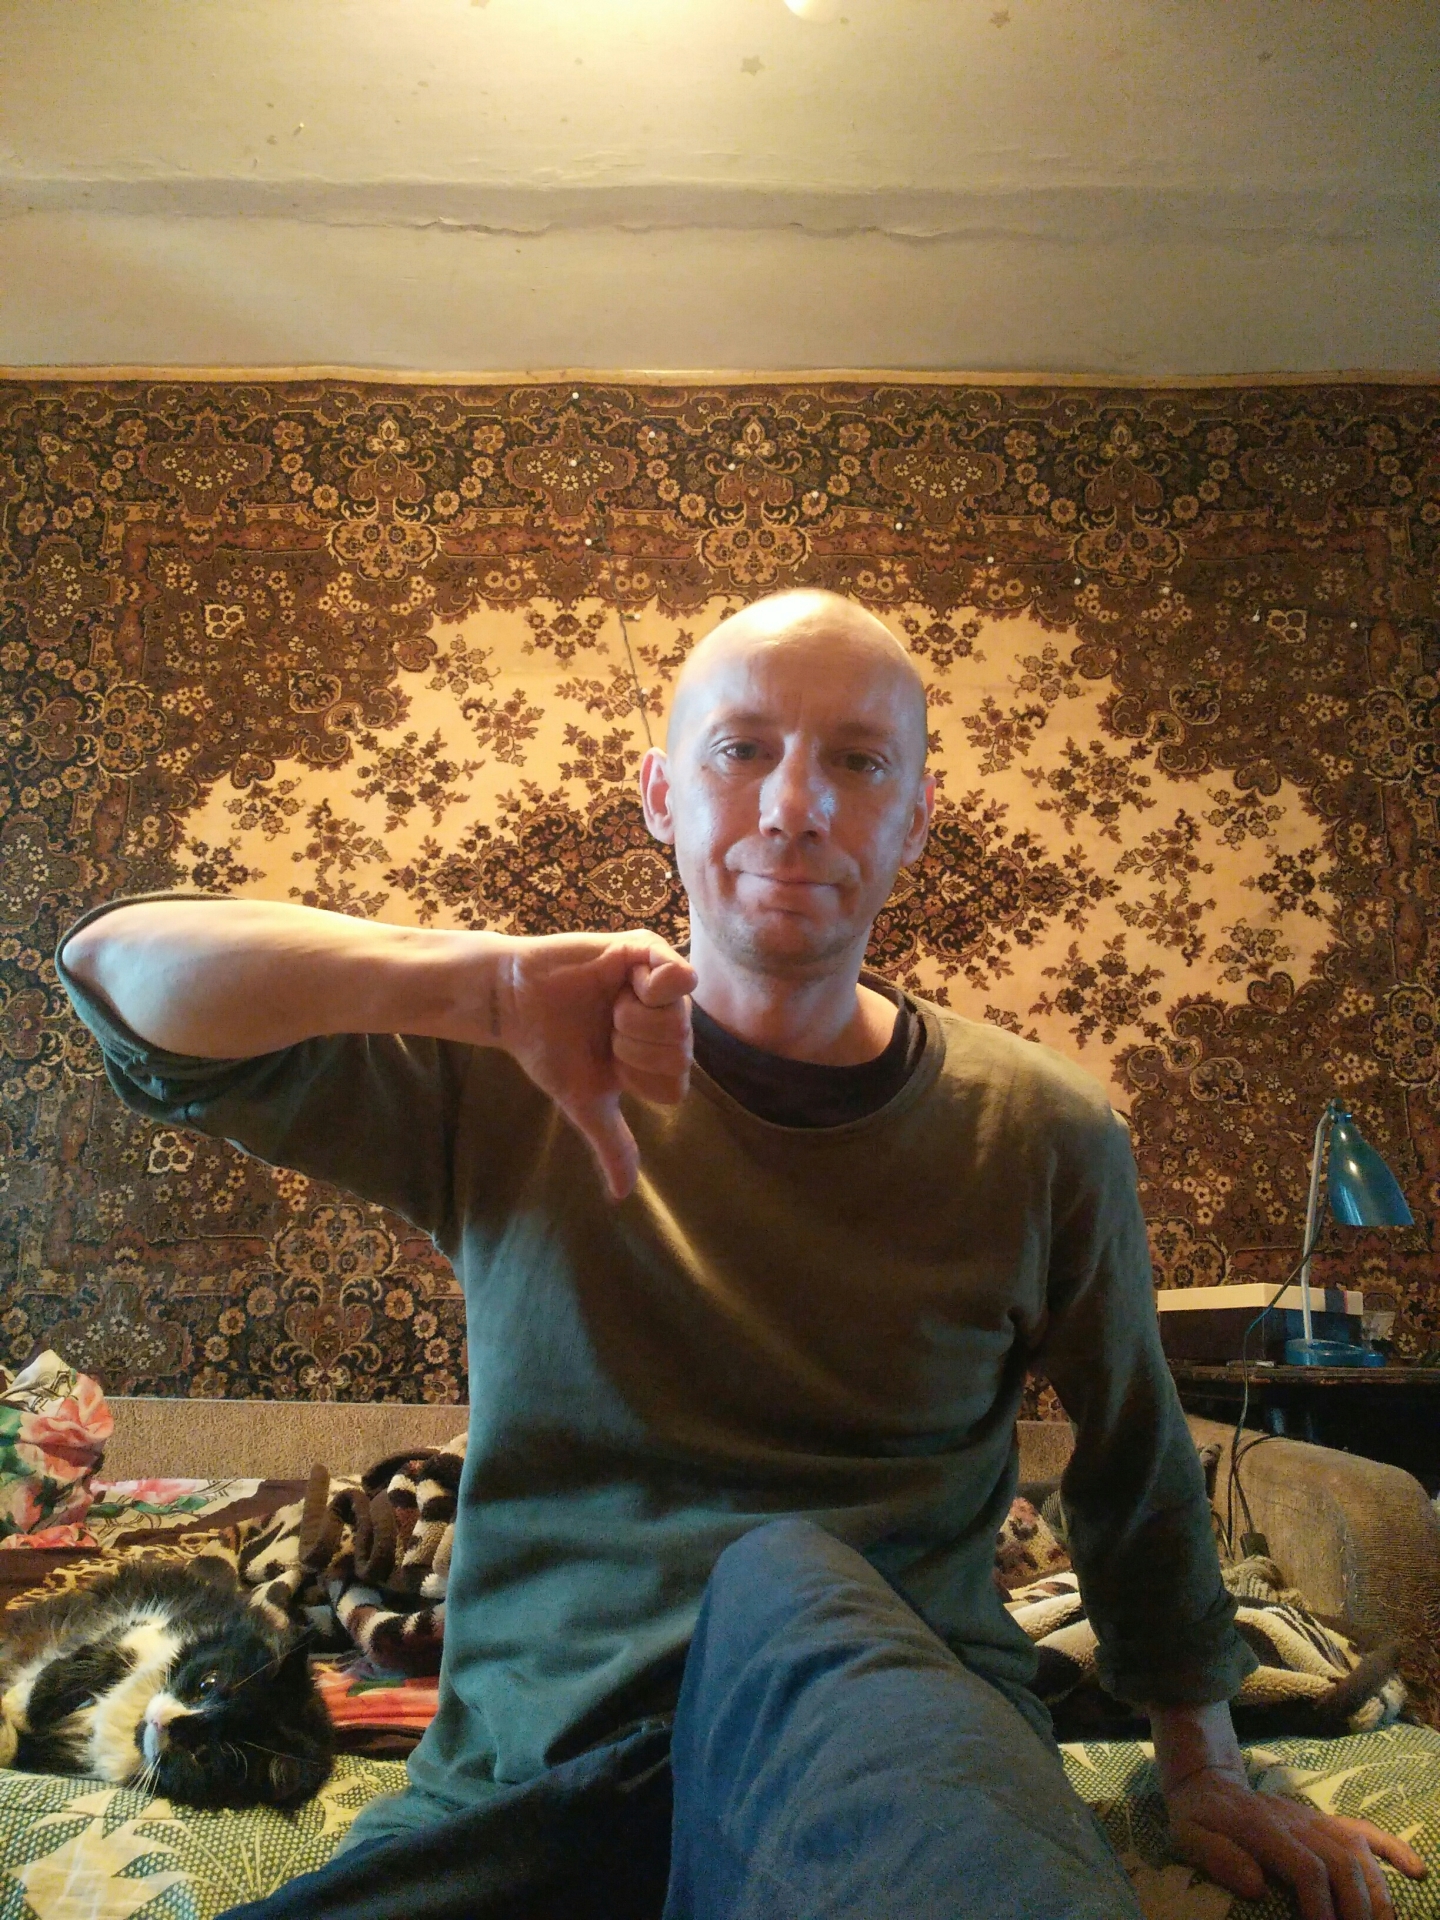
Label: noise